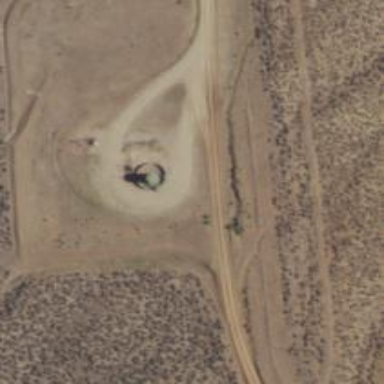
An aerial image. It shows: Storage tank with man-made structure.